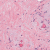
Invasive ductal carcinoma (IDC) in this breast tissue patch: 0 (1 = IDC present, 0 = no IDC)